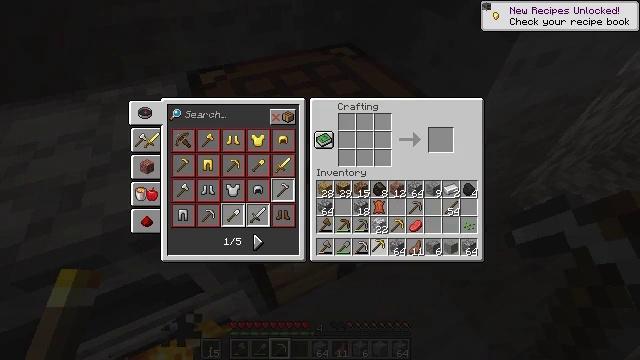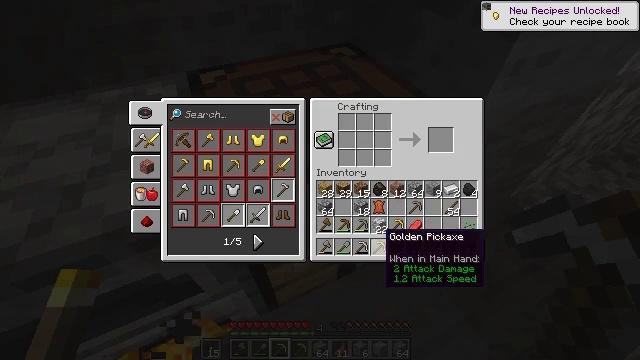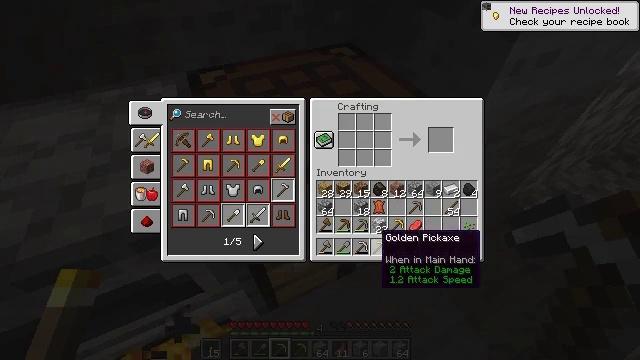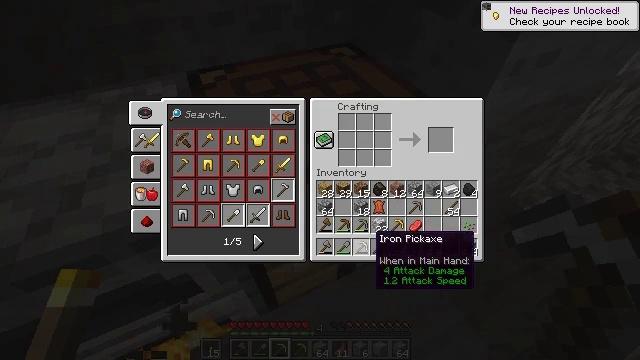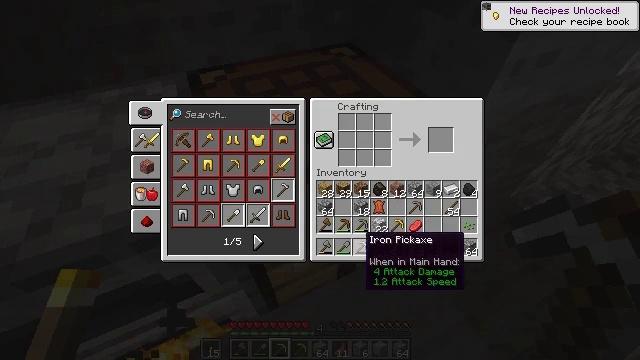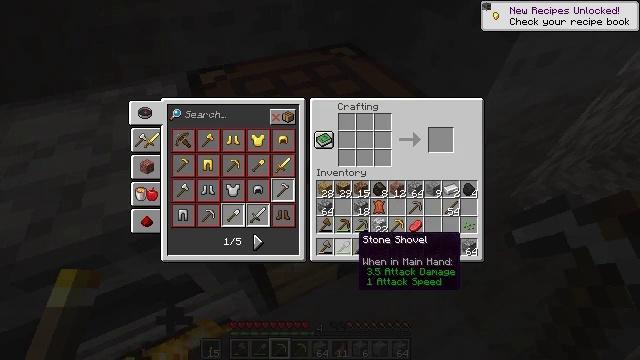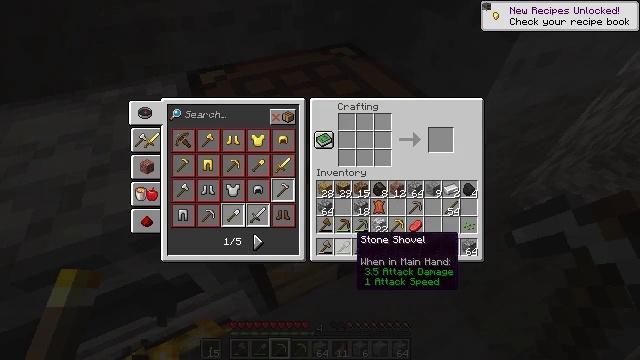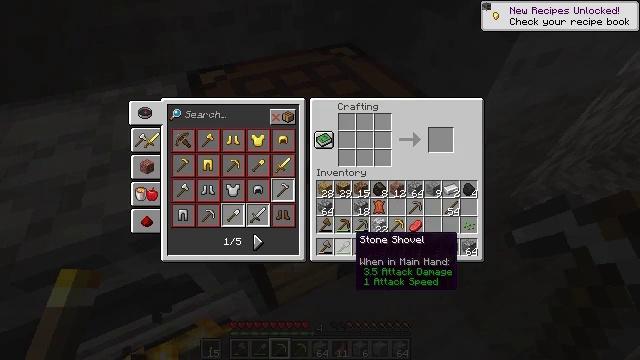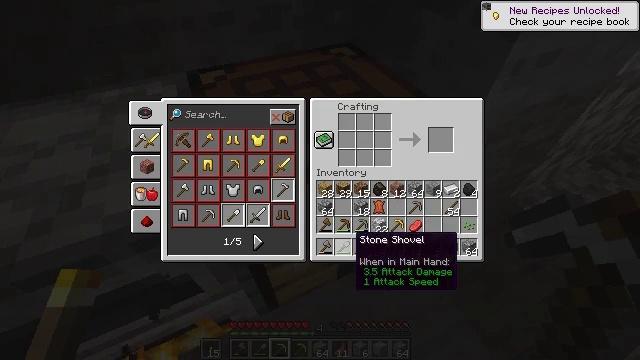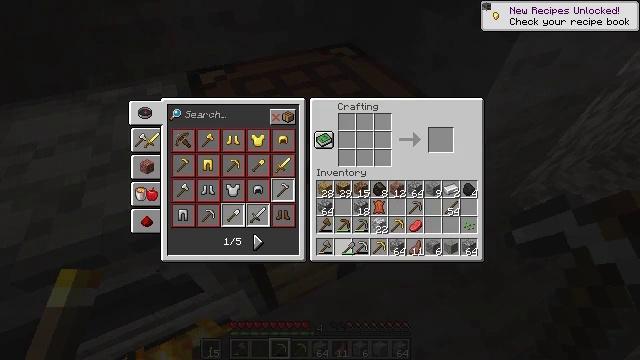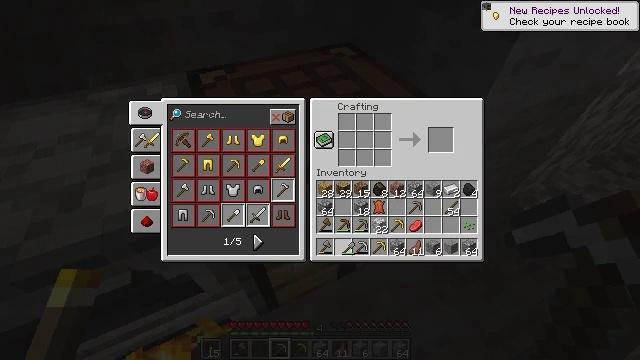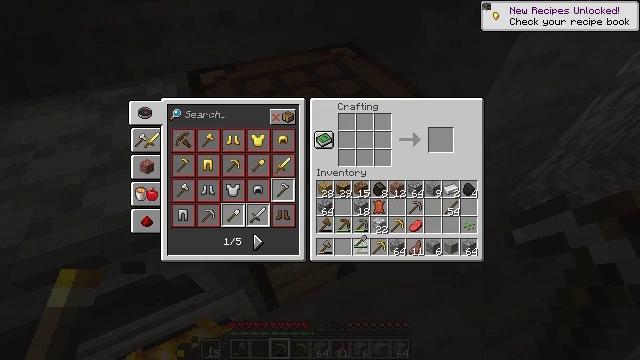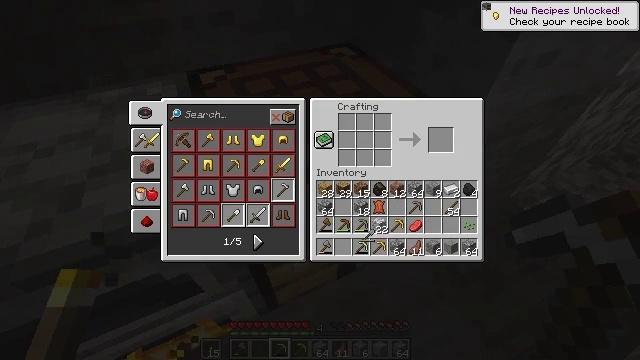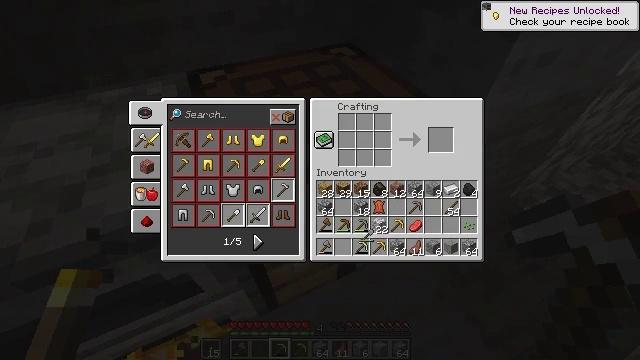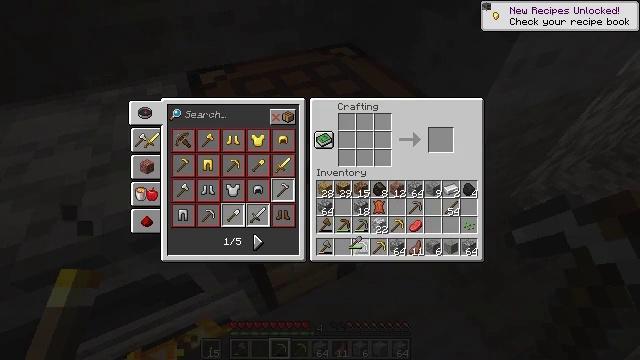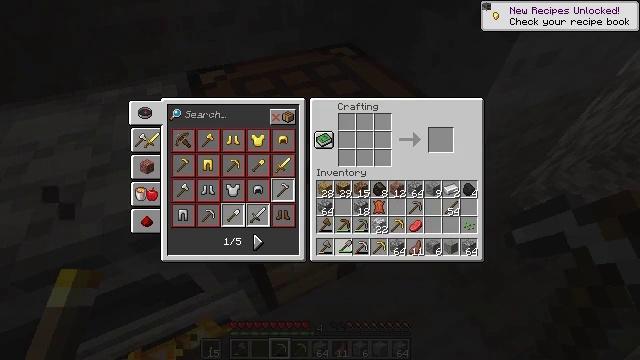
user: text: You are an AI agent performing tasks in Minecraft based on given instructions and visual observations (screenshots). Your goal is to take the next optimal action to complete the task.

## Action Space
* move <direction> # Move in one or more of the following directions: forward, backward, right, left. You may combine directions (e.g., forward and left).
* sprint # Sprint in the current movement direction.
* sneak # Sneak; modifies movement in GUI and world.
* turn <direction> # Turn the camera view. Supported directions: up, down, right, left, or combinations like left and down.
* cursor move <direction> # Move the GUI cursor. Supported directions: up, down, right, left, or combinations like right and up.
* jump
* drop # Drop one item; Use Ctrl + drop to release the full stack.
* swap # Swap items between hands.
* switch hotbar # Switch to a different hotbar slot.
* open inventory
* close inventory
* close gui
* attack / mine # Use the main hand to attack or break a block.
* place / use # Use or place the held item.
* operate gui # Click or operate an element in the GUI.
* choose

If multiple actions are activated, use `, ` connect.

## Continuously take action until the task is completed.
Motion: motion action
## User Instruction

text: Mine the wall torch to remove it.
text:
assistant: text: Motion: no_op
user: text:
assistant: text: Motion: no_op
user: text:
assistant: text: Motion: no_op
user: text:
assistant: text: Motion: cursor move left
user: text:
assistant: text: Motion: cursor move left
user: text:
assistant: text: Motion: no_op
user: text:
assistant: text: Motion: no_op
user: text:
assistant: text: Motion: no_op
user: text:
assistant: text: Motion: operate gui
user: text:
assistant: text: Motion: operate gui
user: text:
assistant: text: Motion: cursor move right and up
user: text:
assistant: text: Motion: cursor move right
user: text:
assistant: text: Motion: no_op
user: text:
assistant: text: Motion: cursor move left and down
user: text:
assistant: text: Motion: cursor move left
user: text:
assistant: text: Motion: no_op
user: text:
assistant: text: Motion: no_op
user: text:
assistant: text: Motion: operate gui
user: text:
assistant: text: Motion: operate gui
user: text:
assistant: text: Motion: operate gui
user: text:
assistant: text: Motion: no_op
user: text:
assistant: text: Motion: no_op
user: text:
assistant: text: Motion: no_op
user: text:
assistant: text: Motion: no_op
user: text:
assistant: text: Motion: operate gui
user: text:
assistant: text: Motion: operate gui
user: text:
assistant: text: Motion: cursor move right and up
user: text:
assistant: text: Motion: cursor move right
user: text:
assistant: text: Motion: no_op
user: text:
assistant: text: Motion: cursor move right and up